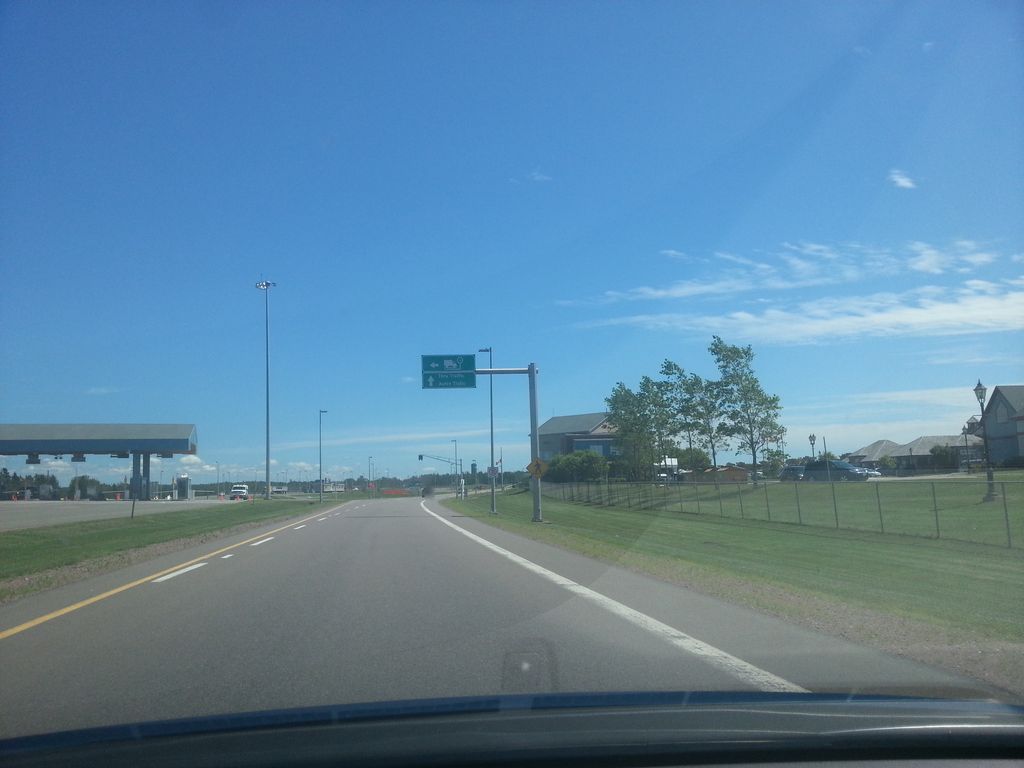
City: charlottetown